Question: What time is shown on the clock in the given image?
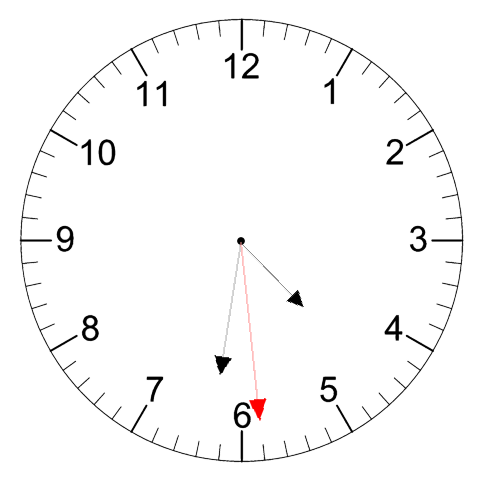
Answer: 04:31:29